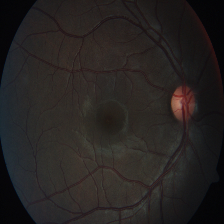
Diabetic retinopathy grade: Severe